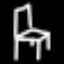
Label: chair